Question: What is the reading of the measurement in the image?
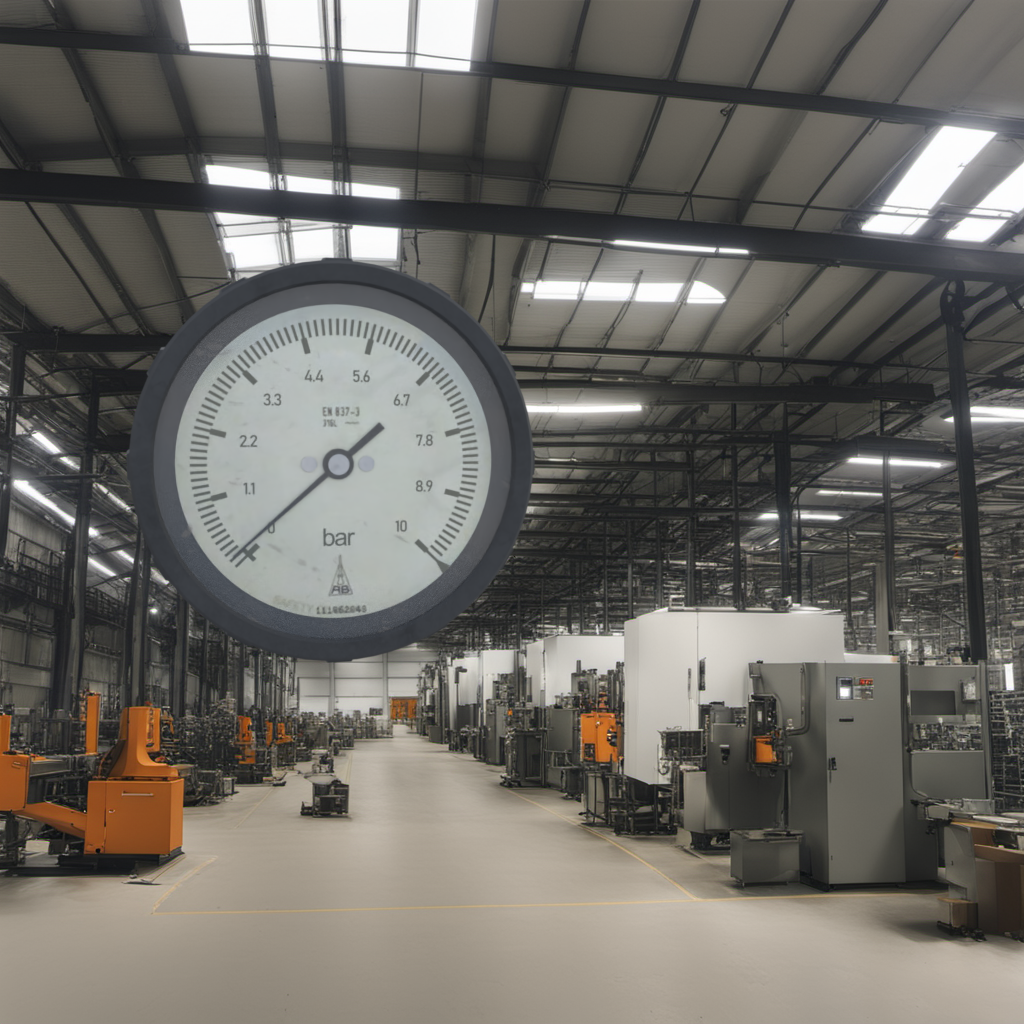
Answer: The result is 0.2
Question: What is the range of the measurement shown in the image?
Answer: The range is from 1 to 10
Question: What is the minimum and maximum reading range of this measurement?
Answer: The minimum value is 1 and the maximum value is 10